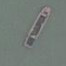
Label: civil